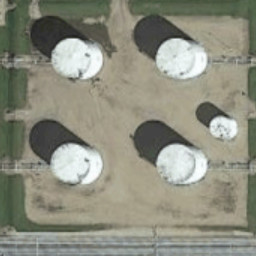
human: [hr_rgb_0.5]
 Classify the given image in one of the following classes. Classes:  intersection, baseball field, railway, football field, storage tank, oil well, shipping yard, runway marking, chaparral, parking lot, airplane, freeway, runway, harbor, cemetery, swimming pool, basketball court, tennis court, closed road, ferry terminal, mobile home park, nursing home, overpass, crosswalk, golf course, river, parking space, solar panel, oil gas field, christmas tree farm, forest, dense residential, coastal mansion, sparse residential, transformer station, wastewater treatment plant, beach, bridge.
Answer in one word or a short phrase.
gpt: storage tank